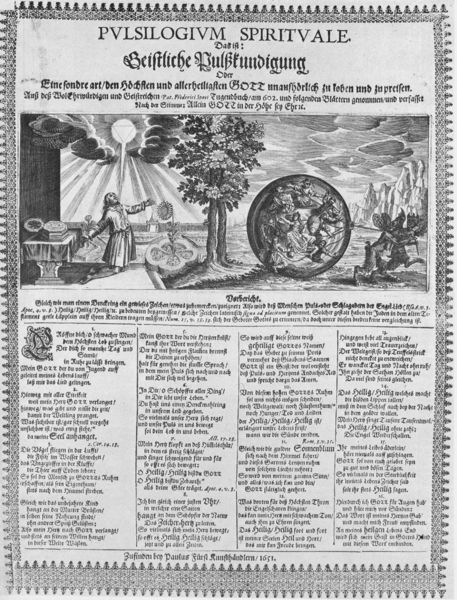
Titel: PVLSILOGIVM SPIRITVALE. Das ist: Geistliche Pulßkundigung
Künstler: Georg Philipp Harsdörffer
Standort: Wolfenbüttel
Institution: Herzog August Bibliothek
Schlagwörter: baum, blätter, felsen, himmel, mann, schatten, wolken, bäume, dreieck, landschaft, blume, grau, licht, schwarz, tisch, weiss, haus, tier, wolke, alt, rahmen, steine, bild, gesten, erde, sonne, kreis, rund, engel, schrift, berge, grafik, graphik, rand, deutsch, buch, strahlen, druck, radierung, stich, titel, seite, illustration, text, zeitung, knien, überschrift, kugel, laubbaum, altar, buchdruck, jesus, teufel, vision, erscheinung, geistliche, geistlich, erleuchtung, heilig, welt, fraktur, strophen, verse, auferstehung, altdeutsch, erlösung, himmelfahrt, sonnenblume, latein, magier, somme, artikel, majuskel, kaub, masjuskel, scharzweiß, latien, spiritual